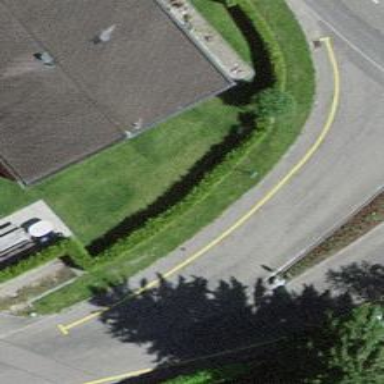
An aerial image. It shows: Hedge acting as barrier.